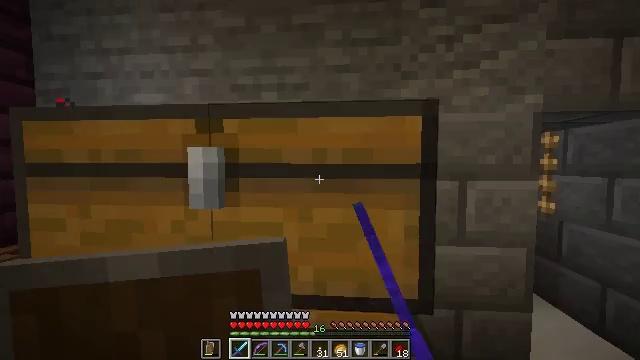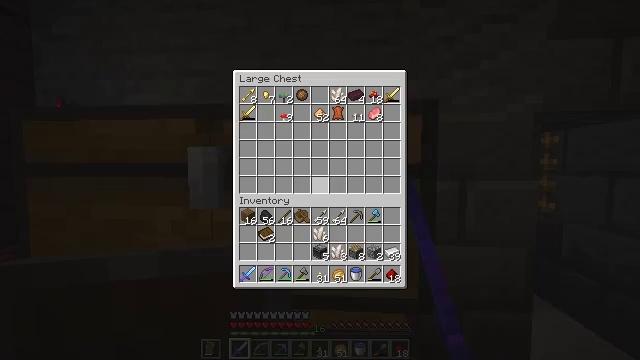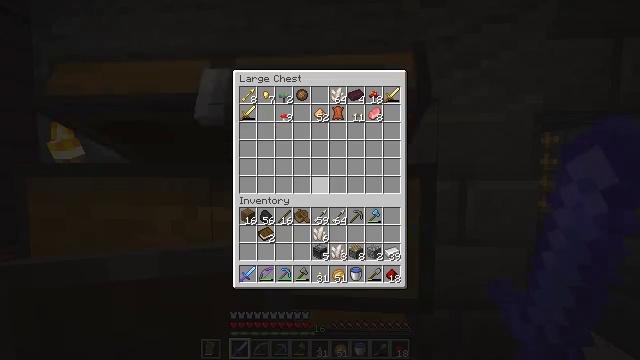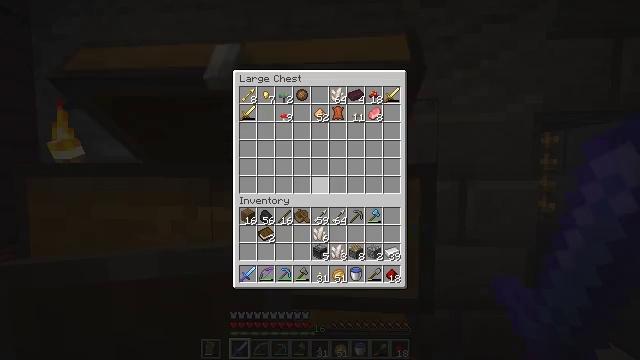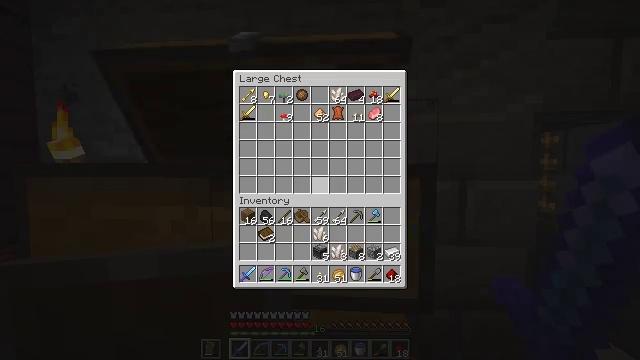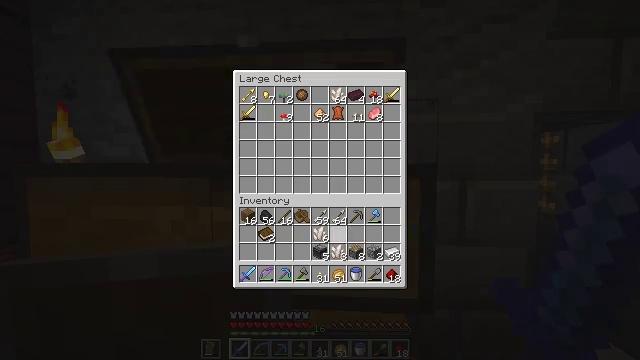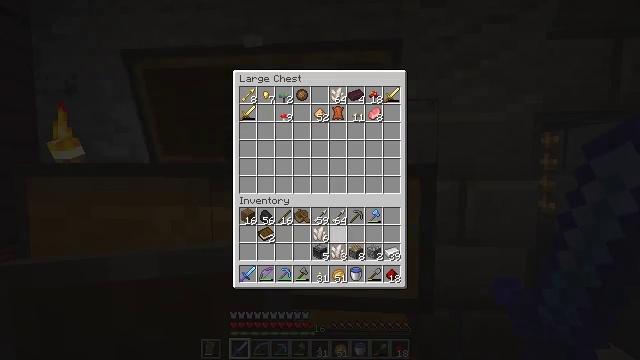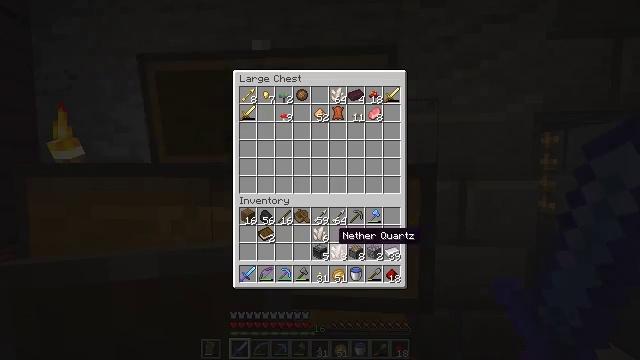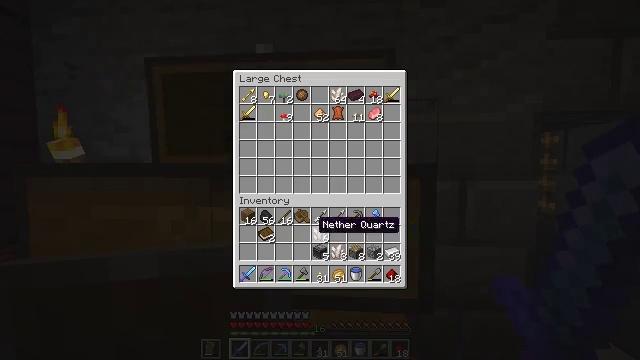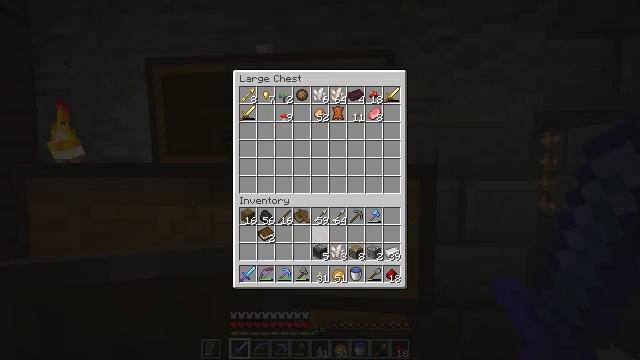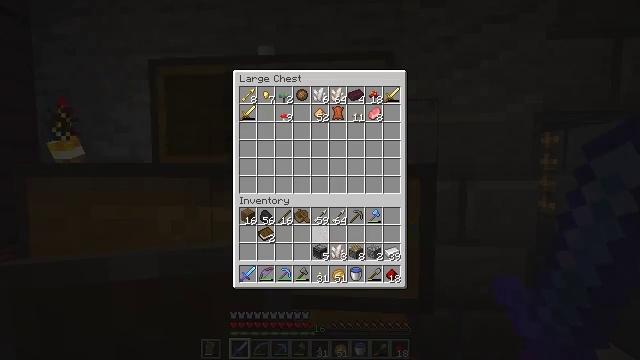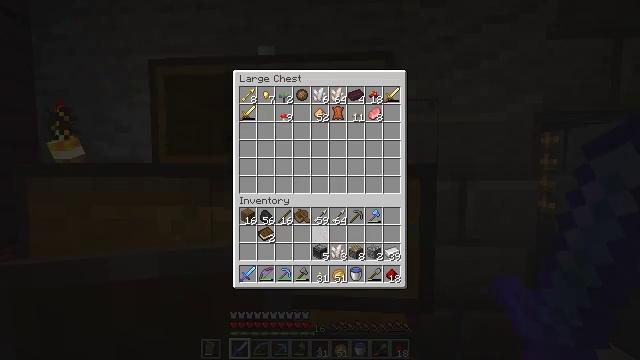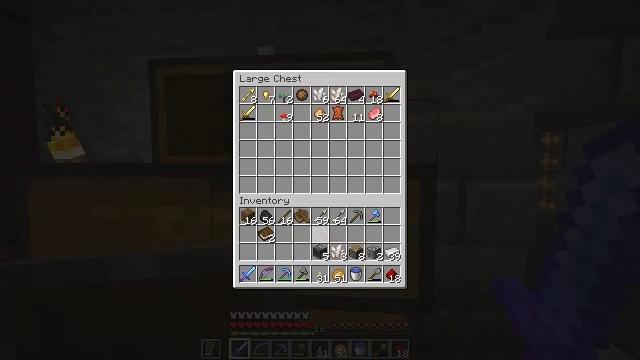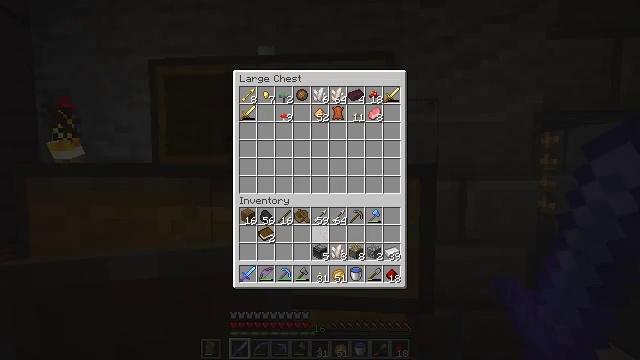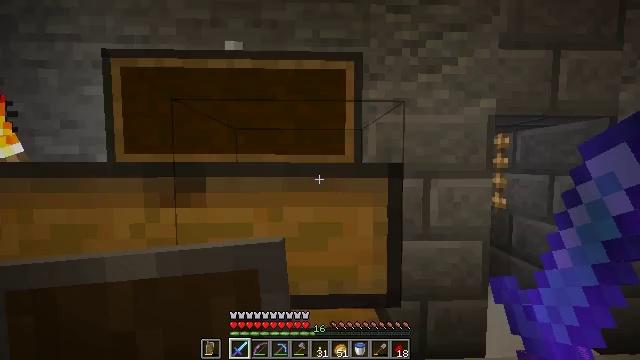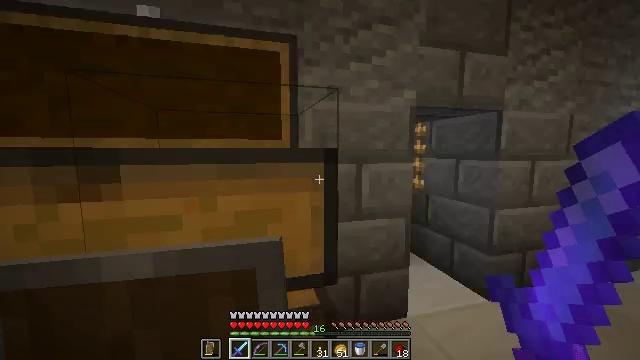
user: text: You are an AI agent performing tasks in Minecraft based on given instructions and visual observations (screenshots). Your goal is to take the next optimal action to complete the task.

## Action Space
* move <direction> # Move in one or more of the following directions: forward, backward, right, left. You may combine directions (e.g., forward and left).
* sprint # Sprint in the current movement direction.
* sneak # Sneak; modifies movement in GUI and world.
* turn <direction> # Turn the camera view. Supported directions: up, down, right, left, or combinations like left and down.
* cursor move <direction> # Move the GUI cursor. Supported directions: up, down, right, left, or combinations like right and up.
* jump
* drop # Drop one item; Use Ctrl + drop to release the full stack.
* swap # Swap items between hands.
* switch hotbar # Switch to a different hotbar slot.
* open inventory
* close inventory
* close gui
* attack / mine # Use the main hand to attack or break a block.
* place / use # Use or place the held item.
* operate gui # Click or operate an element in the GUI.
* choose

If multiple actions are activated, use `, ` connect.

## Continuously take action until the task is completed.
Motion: motion action
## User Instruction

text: Craft an observer.
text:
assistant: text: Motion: open gui
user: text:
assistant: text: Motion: no_op
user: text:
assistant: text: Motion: no_op
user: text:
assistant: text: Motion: sneak
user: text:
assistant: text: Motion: sneak, cursor move right and down
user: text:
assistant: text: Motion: sneak, cursor move down
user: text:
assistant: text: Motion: sneak
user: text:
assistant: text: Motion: sneak, cursor move left and up
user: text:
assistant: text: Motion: sneak, operate gui
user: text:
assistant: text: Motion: sneak, operate gui
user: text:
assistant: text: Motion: sneak
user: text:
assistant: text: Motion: sneak
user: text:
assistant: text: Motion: sneak, cursor move right
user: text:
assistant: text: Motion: cursor move right
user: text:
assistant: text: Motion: turn right and down, close gui
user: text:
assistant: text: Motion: move forward, turn right and down
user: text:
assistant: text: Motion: move forward, turn right and down
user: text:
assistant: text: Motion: move forward
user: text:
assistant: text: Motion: move forward, sprint
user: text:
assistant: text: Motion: move forward, sprint
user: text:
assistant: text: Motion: move forward, sprint
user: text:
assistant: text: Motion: move forward
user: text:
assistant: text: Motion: move forward
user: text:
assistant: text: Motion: move forward and move right
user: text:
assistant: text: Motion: move forward and move right
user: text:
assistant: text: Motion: move forward and move right, turn left
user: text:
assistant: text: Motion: move forward, turn left and up
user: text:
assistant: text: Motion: move forward, turn left
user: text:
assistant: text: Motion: move forward and move left, turn left
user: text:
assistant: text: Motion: move forward and move left